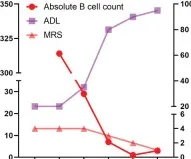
The MRS scores increased with the decrease of absolute B cell count, but the ADL scores increased significantly, indicating that her ability of daily living was significantly improved (B).
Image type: pathology (masson_trichrome)